Question: I'm trying to access at one of the corporate database of my company using the Attunity Connector. The database is probably based and build in United State with their currency format of currency and datetime. The database is probably on Oracle 10 or 11G.
I have a Windows Server 2008 64bit with Microsoft SQL Server 2012 BI Edition. I have also Oracle Instant Client 11G 32 and 64bit installed. The Windows Server 2008 is Canadian French however I have modified the currency and the datetime information in Windows to be in American format. I have also modified the NLS_Lang to be in AMERICAN_AMERICA.AL32UTF8. I also have installed the Attunity Oracle Connector 2.0 for .NET.
I am trying to gather the data using SSIS to push them to my SQL Server Database.
I have verified if my connection to the database is successful using the Oracle SQL Developper. I had the exact same error ORA-01843 before in SQL Developper before I added in the sqldevelopper.conf the line : AddVMOption -Duser.language=en
The problem is when I'm tying to make my connection with SSIS using any .NET oracle Connector to a view who contain date, I always have the same error, the same I used to have before I've modified SQL Developper to be in english saying that it's not a valid month.
I don't know if anyone had face this error and knows a work around or if anyone knows to modified the .NET Dateformat.
Thanks for help !

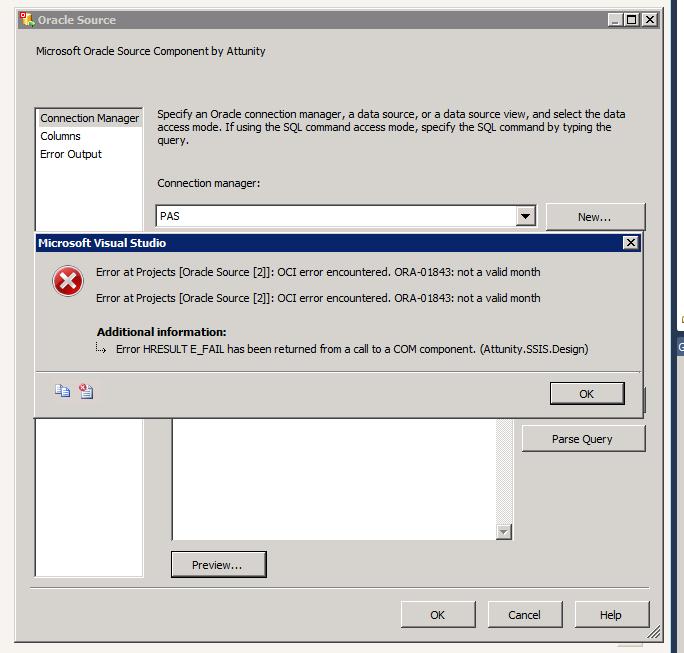
Answer: I did :
1. Change my regional setting to be exactly the same as my remote server
2. Re-install Oracle Instant Client 11G in 32bit and 64bit
And now it's working.
Moral :
Oracle + Microsoft in different language and regional setting is a source of problem.